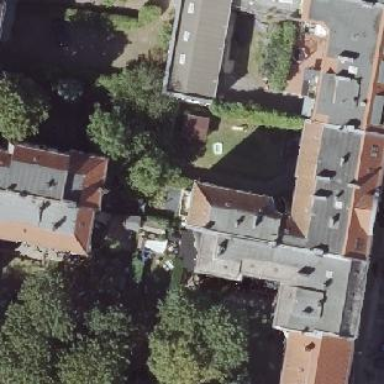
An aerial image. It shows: Apartment building with double saltbox roof shape.